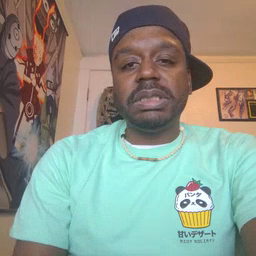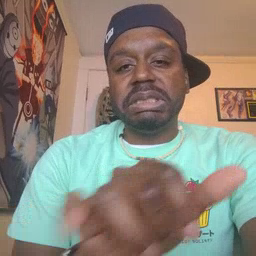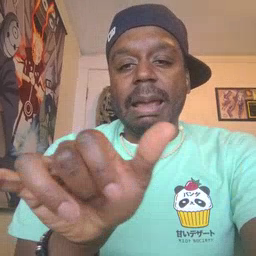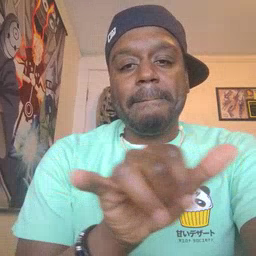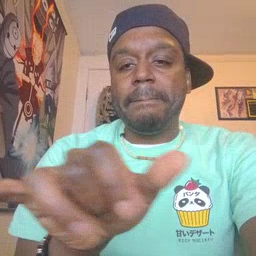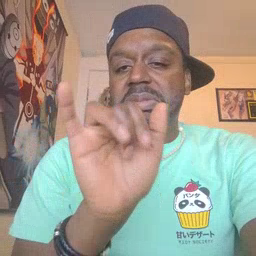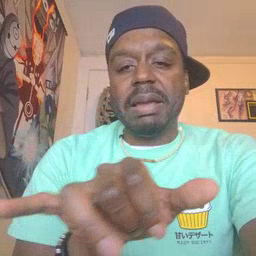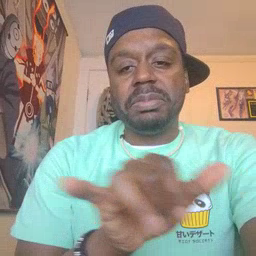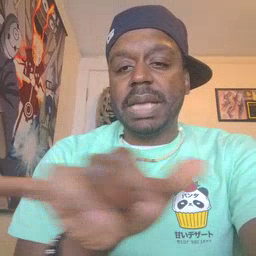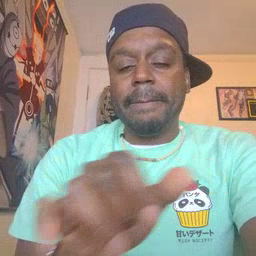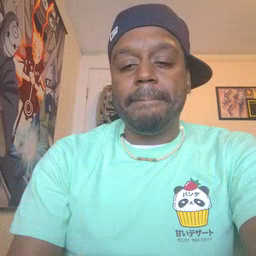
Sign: same